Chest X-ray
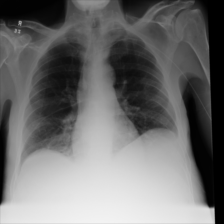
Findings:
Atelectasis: negative
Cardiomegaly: negative
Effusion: negative
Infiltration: negative
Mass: negative
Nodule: negative
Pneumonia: negative
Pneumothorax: negative
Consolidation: negative
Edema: negative
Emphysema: negative
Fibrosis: negative
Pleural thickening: negative
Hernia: negative